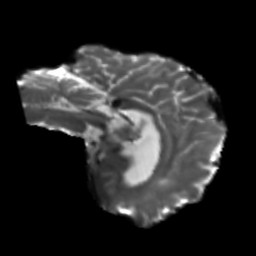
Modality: T2w
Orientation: sagittal
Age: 60
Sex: female
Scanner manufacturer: siemens
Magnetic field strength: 3 T
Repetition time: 5.25 s
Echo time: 0.08 s